高三 · 度量几何学
11. 如图, $\triangle \mathrm{ABC}$ 内接于 $\odot \mathrm{O}, \mathrm{AD} \perp \mathrm{AC}, \angle \mathrm{C}=32^{\circ}, \angle \mathrm{B}=110^{\circ}$, 则 $\angle \mathrm{BAD}=$ $\circ$.

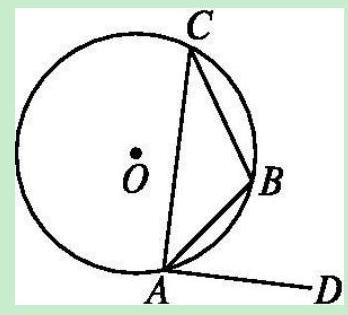
答案: 52
解析: : 解答: $\because \angle \mathrm{C}+\angle \mathrm{B}+\angle \mathrm{BAC}=180^{\circ}, \therefore \angle \mathrm{BAC}=180^{\circ}-\angle \mathrm{C}-\angle \mathrm{B}=38^{\circ}$.

又 $\mathrm{AD} \perp \mathrm{AC}, \therefore \angle \mathrm{BAC}+\angle \mathrm{BAD}=90^{\circ} \therefore \angle \mathrm{BAD}=90^{\circ}-\angle \mathrm{BAC}=90^{\circ}-38^{\circ}=52^{\circ}$.

分析: 本题主要考查了弦切角的性质, 解决问题的关键是不要误认为 $\angle \mathrm{BAD}$ 是弦切角. 虽然 $\mathrm{AD} \perp \mathrm{AC}$,但 $\mathrm{AD}$ 不是切线